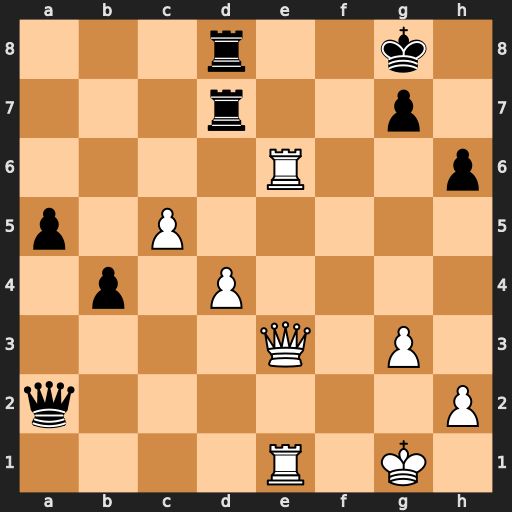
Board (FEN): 3r2k1/3r2p1/4R2p/p1P5/1p1P4/4Q1P1/q6P/4R1K1
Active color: w
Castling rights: -
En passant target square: -
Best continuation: Re8+ Rxe8 Qxe8+ Kh7 Qxd7